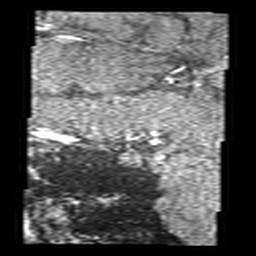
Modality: angio
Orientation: sagittal
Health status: ill
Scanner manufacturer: siemens
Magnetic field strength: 3 T
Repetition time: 0.022 s
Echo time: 0.00401 s